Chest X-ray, PA view. Patient: 35 years old, sex M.
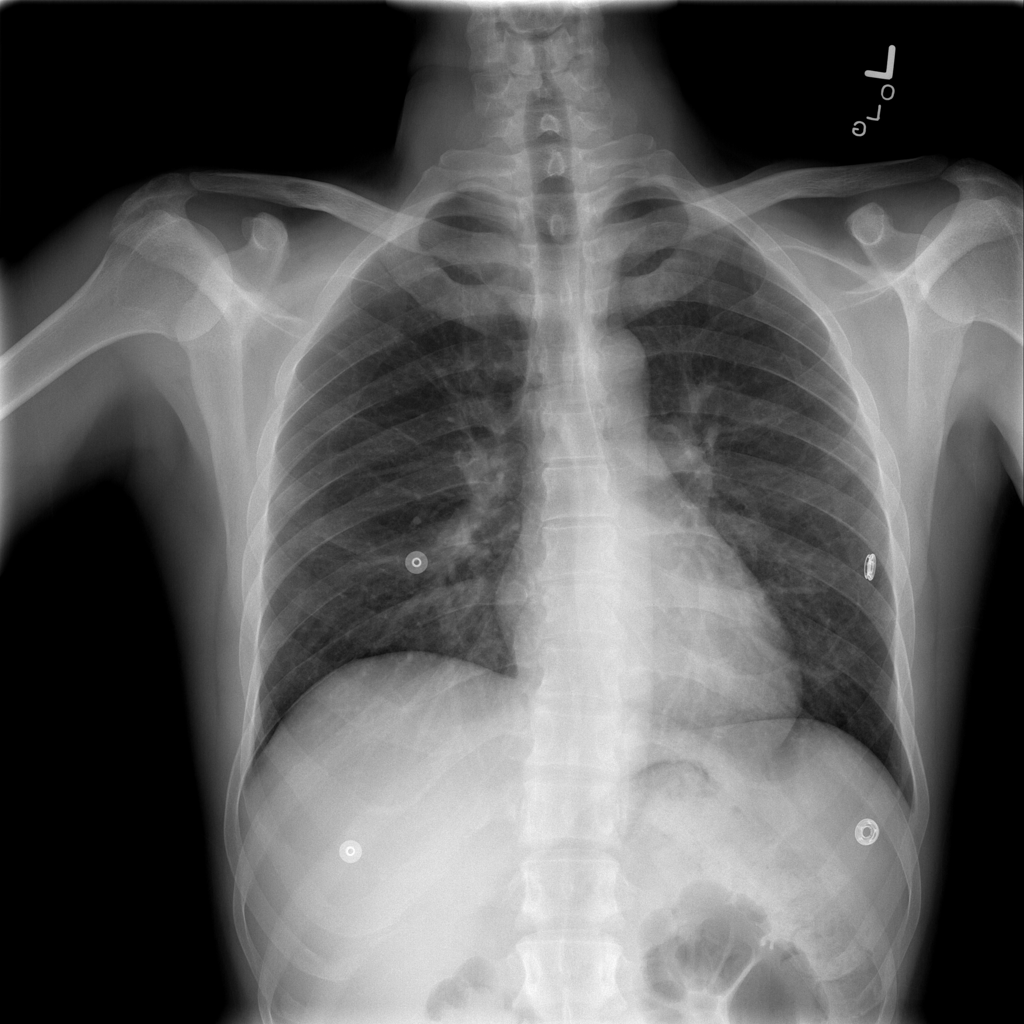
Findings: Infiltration